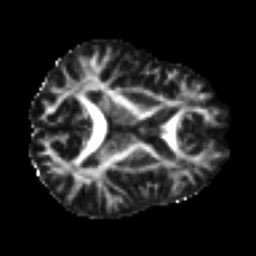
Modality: FA
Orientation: axial
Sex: male
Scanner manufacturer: ge
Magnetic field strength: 3 T
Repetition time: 7 s
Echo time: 0.08 s